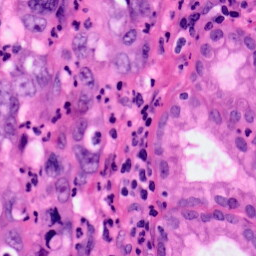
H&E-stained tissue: Pancreatic